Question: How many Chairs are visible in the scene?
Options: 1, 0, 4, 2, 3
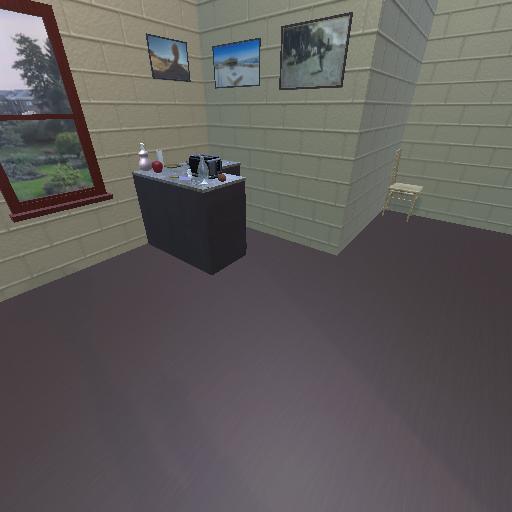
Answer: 1